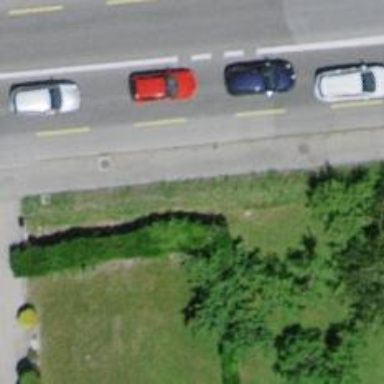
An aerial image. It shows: Hedge barrier.